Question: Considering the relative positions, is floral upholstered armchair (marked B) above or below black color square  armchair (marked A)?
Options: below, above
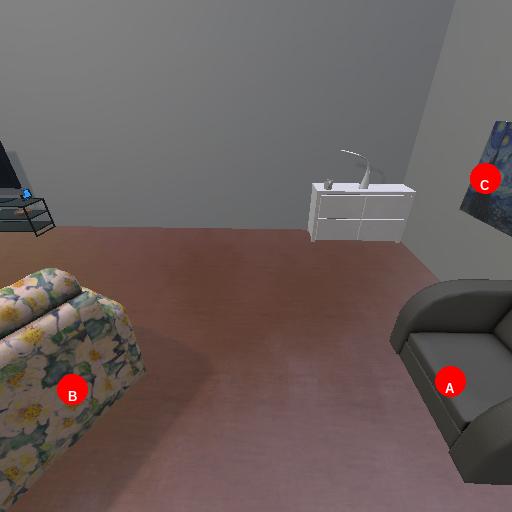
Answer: below